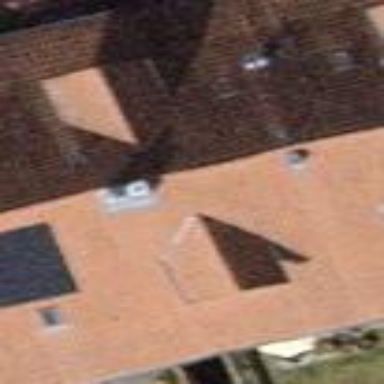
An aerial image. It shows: Gabled house with tiled roof.